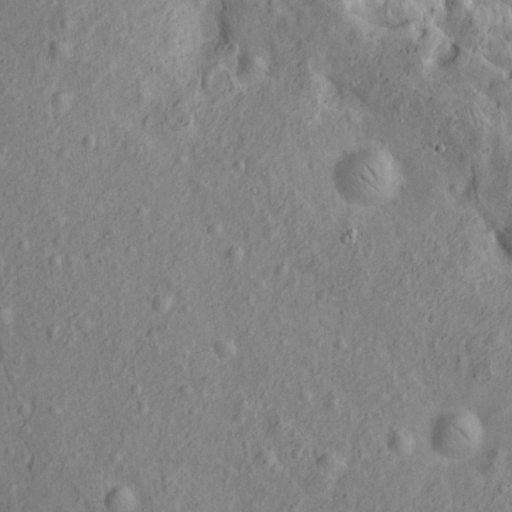
Objects detected: cone